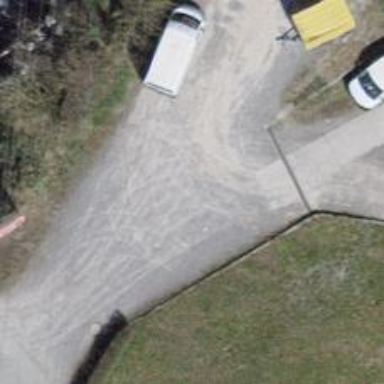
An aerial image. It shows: Road made of pebblestone meant for service vehicles.